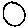
Label: circle